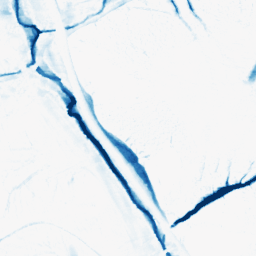
Category: morphological
Decomposition family: morphological_ellipse
Decomposition parameters: operation: closing
width: 10
height: 20
Upsampling method: cubic_mitchell
Upsampling parameters: scale: 4
Upsampling scale: 4